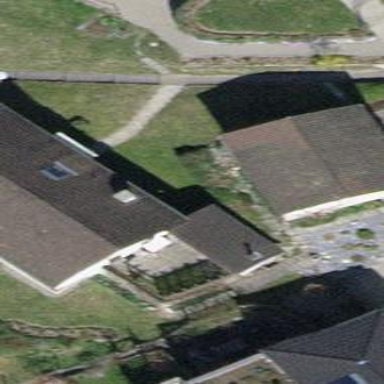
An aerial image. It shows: Garage.